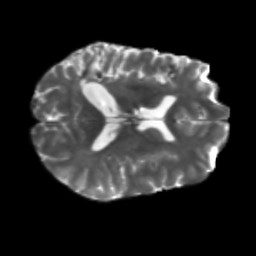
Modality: T2w
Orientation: axial
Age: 42
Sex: male
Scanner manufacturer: siemens
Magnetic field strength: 3 T
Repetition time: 5.25 s
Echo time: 0.08 s